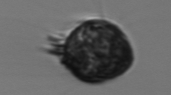
Label: Ciliophora